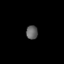
Tissue: lung
Cell type: Epithelial cells
Senescence score: 0.1948
Nuclear area (px): 157
Mean DAPI intensity: 98.236